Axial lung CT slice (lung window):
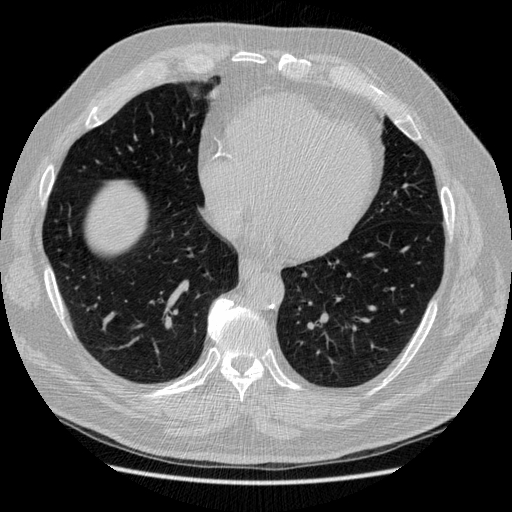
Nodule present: no